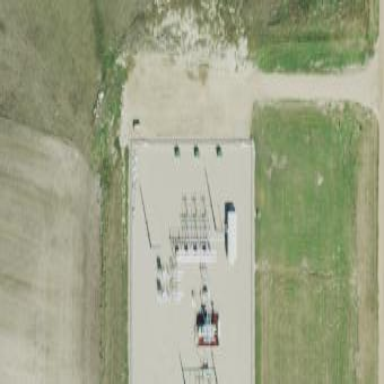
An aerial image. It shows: Generation substation.